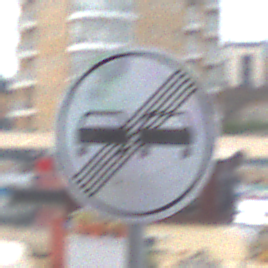
Verkehrszeichen: EndeUeberholverbot
Umgebung: Outdoor, Urban
Tageszeit: MorningAfternoon
Wetter: Overcast
Licht: Natural
Jahreszeit: NotSpecified
Kontrast: LowContrast